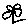
Label: flower